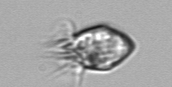
Label: Ciliophora